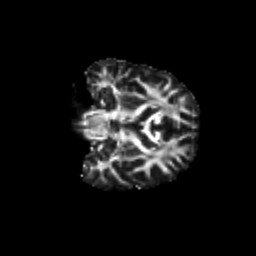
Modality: FA
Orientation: coronal
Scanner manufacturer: siemens
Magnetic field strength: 3 T
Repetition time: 9.2 s
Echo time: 0.084 s